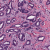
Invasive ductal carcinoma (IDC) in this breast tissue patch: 1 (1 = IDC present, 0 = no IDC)